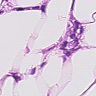
Metastatic tissue present: yes